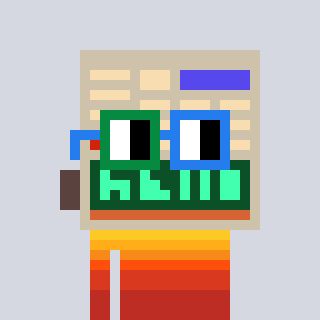
a pixel art character with square green and blue glasses, a calculator-shaped head and a peachy-colored body on a cool background